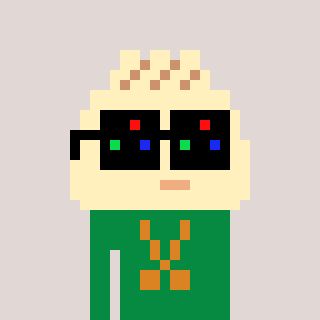
a pixel art character with square black sunglasses, a porkbao-shaped head and a green-colored body on a warm background